Current action and preconditions to check: trajectory_clear

Your task: For each precondition in the list above, predict whether it will hold at this action.

Consider the current scene as observed from the mobile robot's camera, and analyze the predicted future states of all dynamic agents (e.g., people, animals, vehicles, or any moving entities) within the NEXT SECOND.

IMPORTANT: Only answer "very likely" if you are absolutely certain—based on strong, clear evidence—that a dynamic agent will violate the precondition in the predicted future state. Do NOT answer "very likely" for unlikely, ambiguous, or low-probability risks.

Ask yourself for each precondition: Is there a high probability, with clear and convincing evidence, that the predicted future states of any dynamic agent will interfere with the predicted future state of the currently executing action within the NEXT SECOND, causing that precondition to fail?

Assess the risk level based on these predictions. Use "likely" or "very likely" if motions create a clear risk of interference.

Use "neutral" or "improbable" if agents are nearby but their predicted paths are clearly diverging or non-conflicting.

Failure Risk Categories: "very improbable", "improbable", "neutral", "likely", "very likely"

Answer Format: Output ONLY the probability_of_failure value from these categories: "very improbable", "improbable", "neutral", "likely", "very likely"

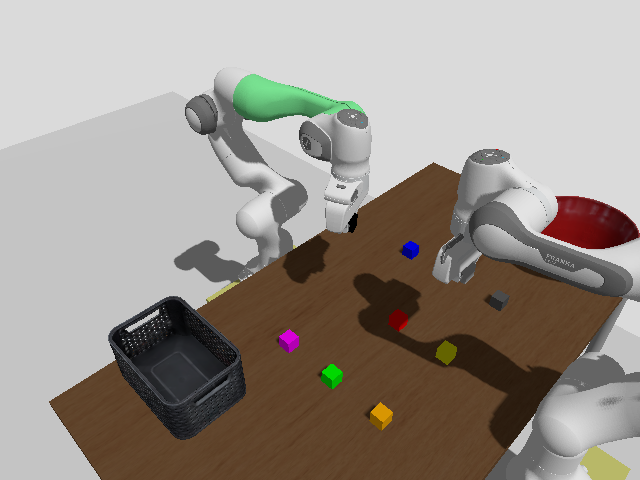

Answer: very improbable